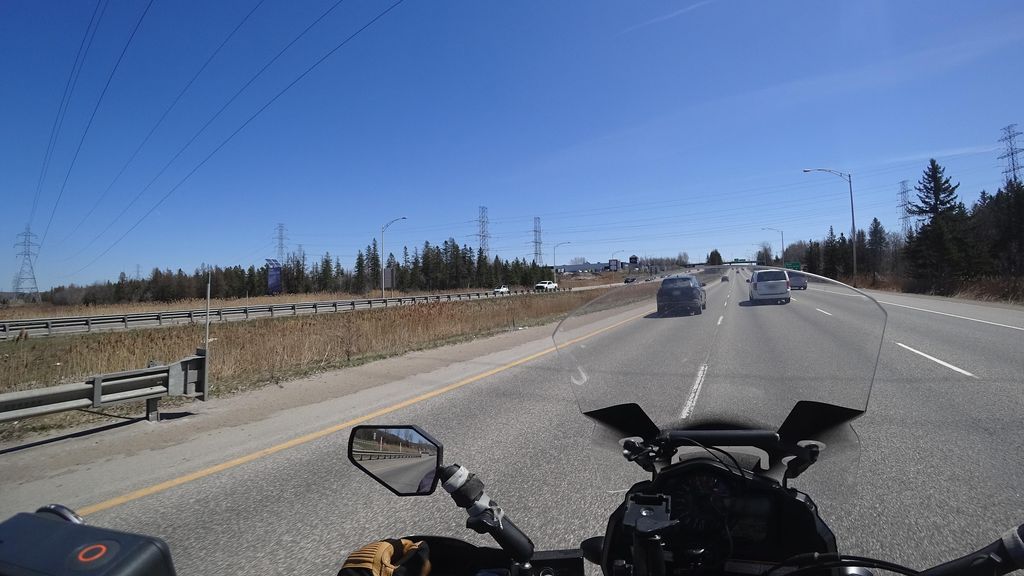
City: quebec_city